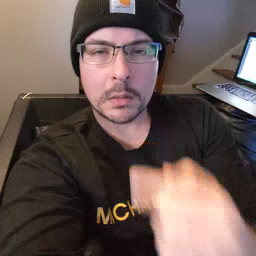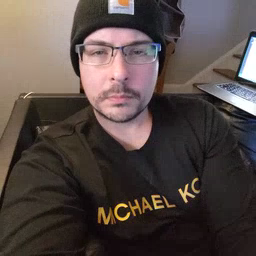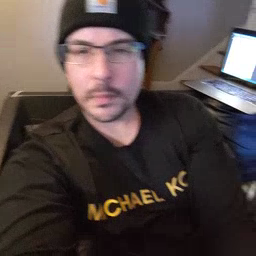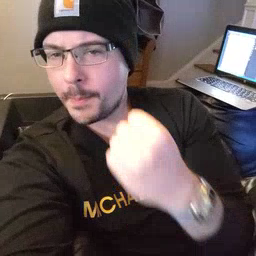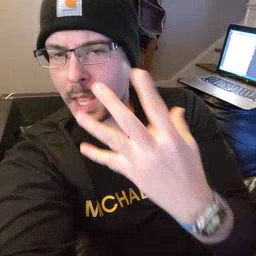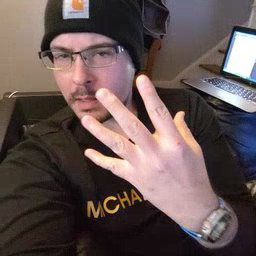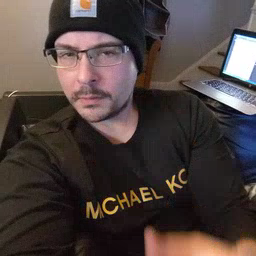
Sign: many